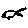
Label: fish